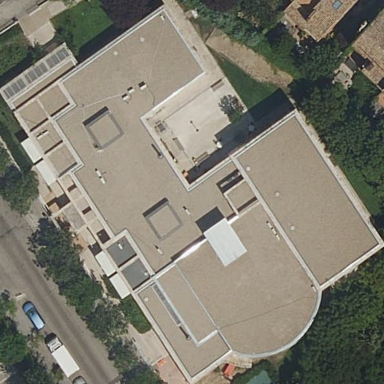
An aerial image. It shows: Civic building.